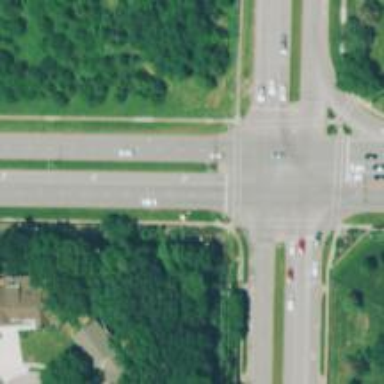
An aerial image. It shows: Solid stop line on the road marking.